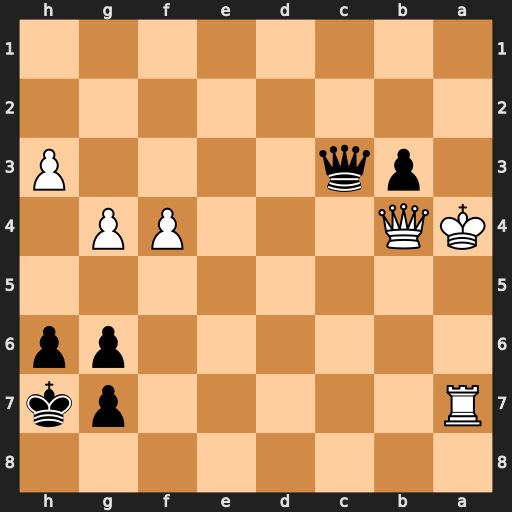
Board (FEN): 8/R5pk/6pp/8/KQ3PP1/1pq4P/8/8
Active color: b
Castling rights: -
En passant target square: -
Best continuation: Qxb4+ Kxb4 b2 Kc3 b1=Q